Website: walmart
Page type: review-order
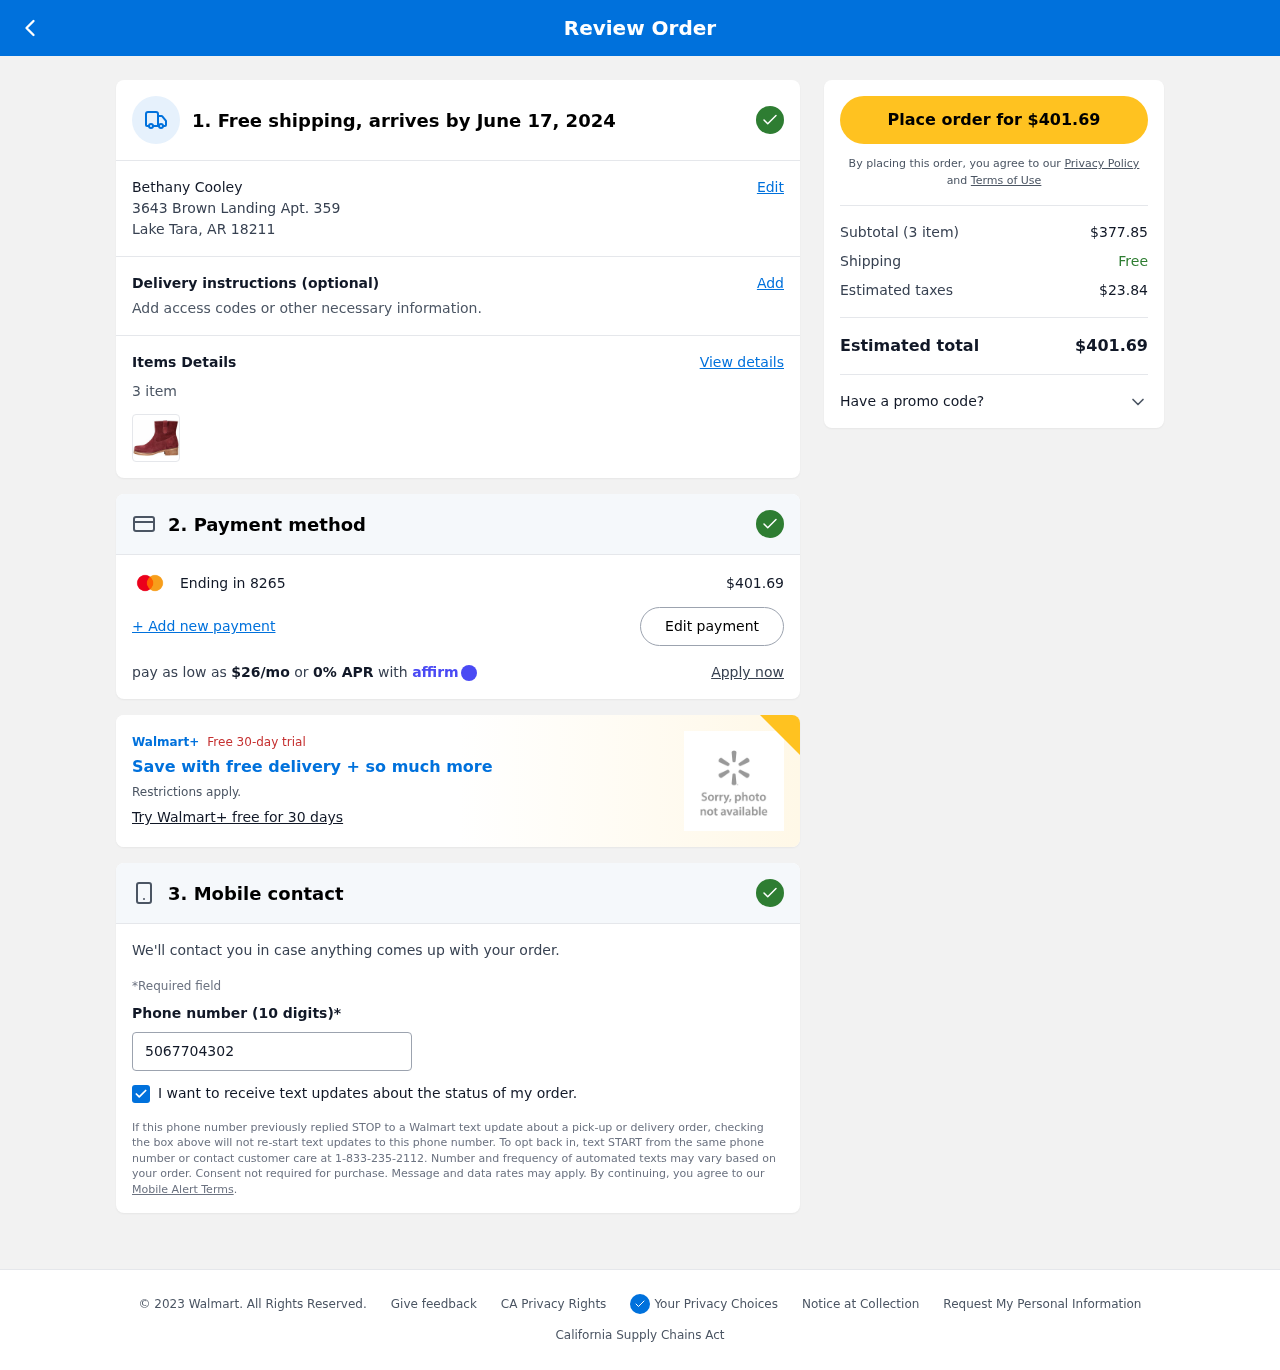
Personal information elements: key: PII_CARD_LAST4
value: Ending in 8265
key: PII_CITY_STATE_ZIP
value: Lake Tara, AR 18211
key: PII_FULLNAME
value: Bethany Cooley
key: PII_PHONE
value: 5067704302
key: PII_STREET
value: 3643 Brown Landing Apt. 359
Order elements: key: ORDER_DELIVERY_DATE
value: June 17, 2024
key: ORDER_NUM_ITEMS
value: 3 item
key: ORDER_NUM_ITEMS
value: Subtotal (3 item)
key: ORDER_TOTAL
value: $401.69
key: ORDER_TOTAL
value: Place order for $401.69
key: ORDER_MONTHLY_PAYMENT
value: $26/mo
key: ORDER_SUBTOTAL
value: $377.85
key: ORDER_TAX
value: $23.84